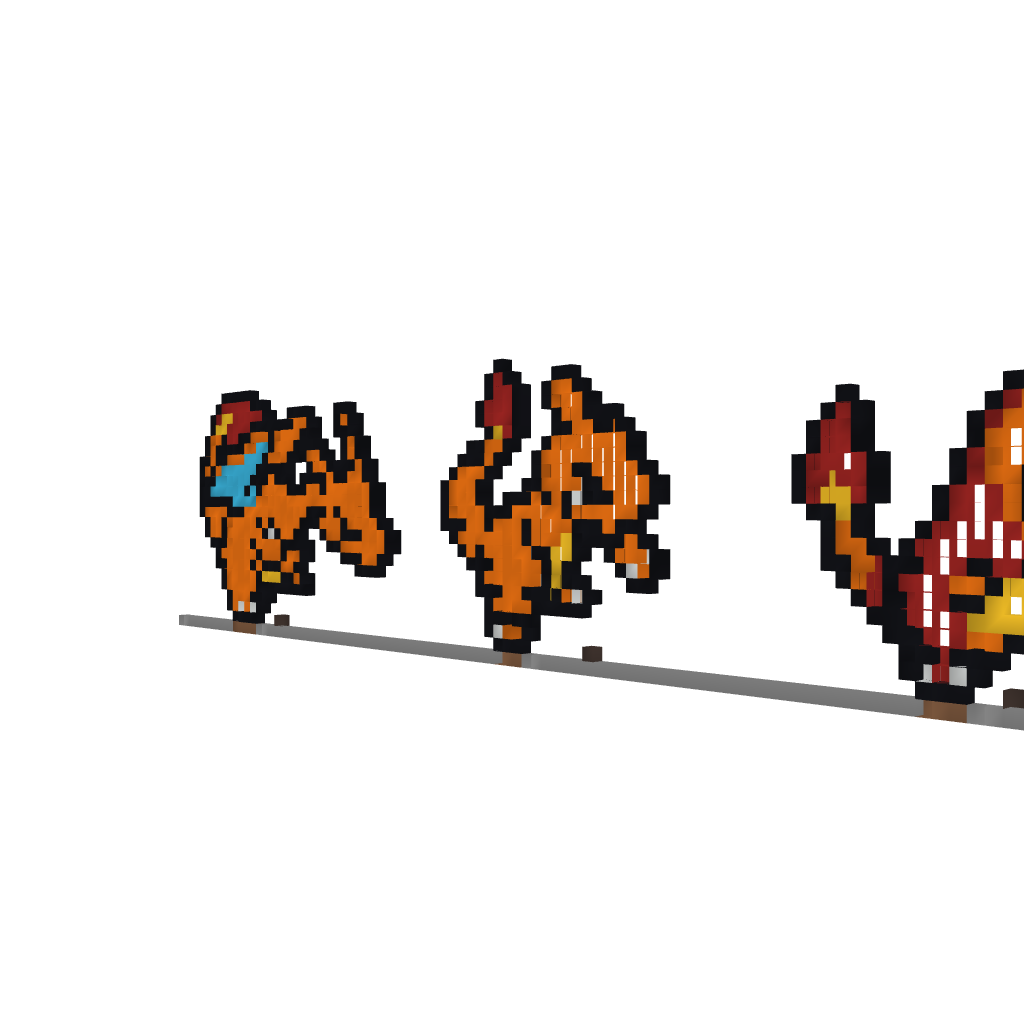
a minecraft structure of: Charmander Charmeleon and Charizard Pixel Art